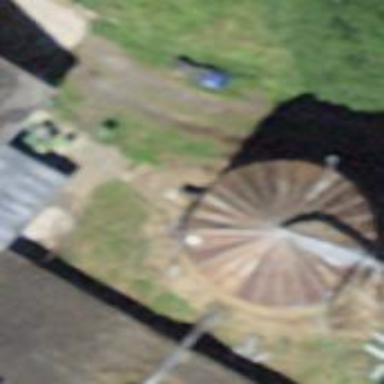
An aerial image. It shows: Building identified as silo.